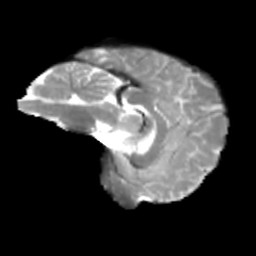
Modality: T2w
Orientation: sagittal
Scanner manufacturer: siemens
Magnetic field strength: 3 T
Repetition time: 4 s
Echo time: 0.0594 s